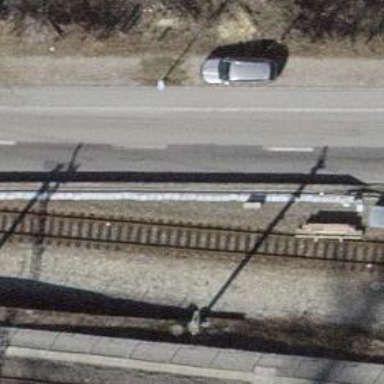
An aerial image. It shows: Single railway track with electrified contact line.